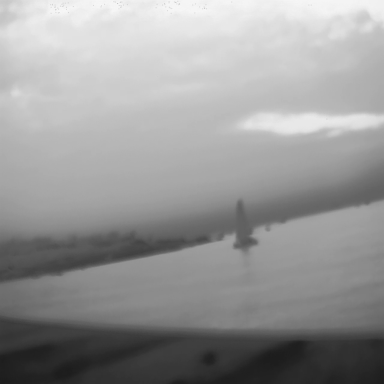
There is a sailboat in the infrared image.